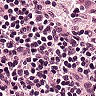
Metastatic tissue present: no